Question: I have a situation here and perhaps solution is simple but I can't find a way out until now so I need some help.
I have this HTML code:
'''
<div class="modal fade in" id="selectFabricante" tabindex="-1" role="dialog" aria-labelledby="selectFabricante" aria-hidden="false" data-backdrop="static" style="display: block; padding-right: 17px;"><div class="modal-backdrop fade in" style="height: 611px;"></div>
<div class="modal-dialog">
<div class="modal-content">
<div class="modal-header">
<button type="button" class="close" data-dismiss="modal"><span aria-hidden="true">x</span><span class="sr-only">Cerrar</span></button>
<h4 class="modal-title">Seleccione uno o mas fabricantes</h4>
</div>
<div class="modal-body">
<form id="fabForm" method="post" class="form-horizontal bv-form" novalidate="novalidate"><button type="submit" class="bv-hidden-submit" style="display: none; width: 0px; height: 0px;"></button>
<div class="form-group">
<div class="table-responsive">
<table class="table table-condensed">
<thead>
<tr>
<th><input type="checkbox" id="toggleChkSelFabricante" name="toggleChkSelFabricante"></th>
<th>Fabricante</th>
</tr>
</thead>
<tbody id="selFabricanteBody"><tr data-idproductosolicitud="1" data-id="1"><td><div class="checkbox"><label><input type="checkbox" name="fabLinkChoice[]" value="1"></label></div></td><td>Dist1</td><td>DR</td><td class="has_pais fabTd-1"><span id="14">Mexico</span>, <span id="15">Nicaragua</span>, <span id="16">Panama</span></td><td><PHONE></td></tr><tr data-idproductosolicitud="1" data-id="1"><td><div class="checkbox"><label><input type="checkbox" name="fabLinkChoice[]" value="1"></label></div></td><td>Dist1</td><td>DR</td><td class="has_pais fabTd-1"><span id="14">Mexico</span>, <span id="15">Nicaragua</span>, <span id="16">Panama</span></td><td><PHONE></td></tr></tbody>
</table>
</div>
</div>
<div>
<button type="button" class="btn btn-danger" data-dismiss="modal">Regresar</button>
<button type="submit" class="btn btn-primary" disabled="" id="btnAgregarSelFabricante"><i class="fa fa-save"></i> Agregar</button>
</div>
</form>
</div>
</div>
</div>
</div>
'''
Which render as image below shows:

What can be wrong in that markup? I'm using latest version of Twitter Bootstrap. Any help? Advice?
- - <URL>
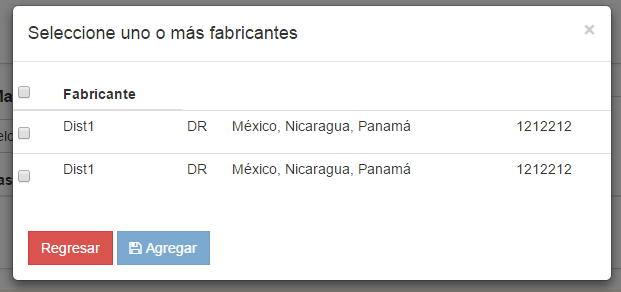
Answer: Remove the element '<div class="form-group">' and its end tag surrounding '<div class="table-responsive">'. That will fix the padding issue. You also have an issue with the 'checkbox' class. If you remove the 'checkbox' class from the '<div>' containing the checkbox it'll align properly.